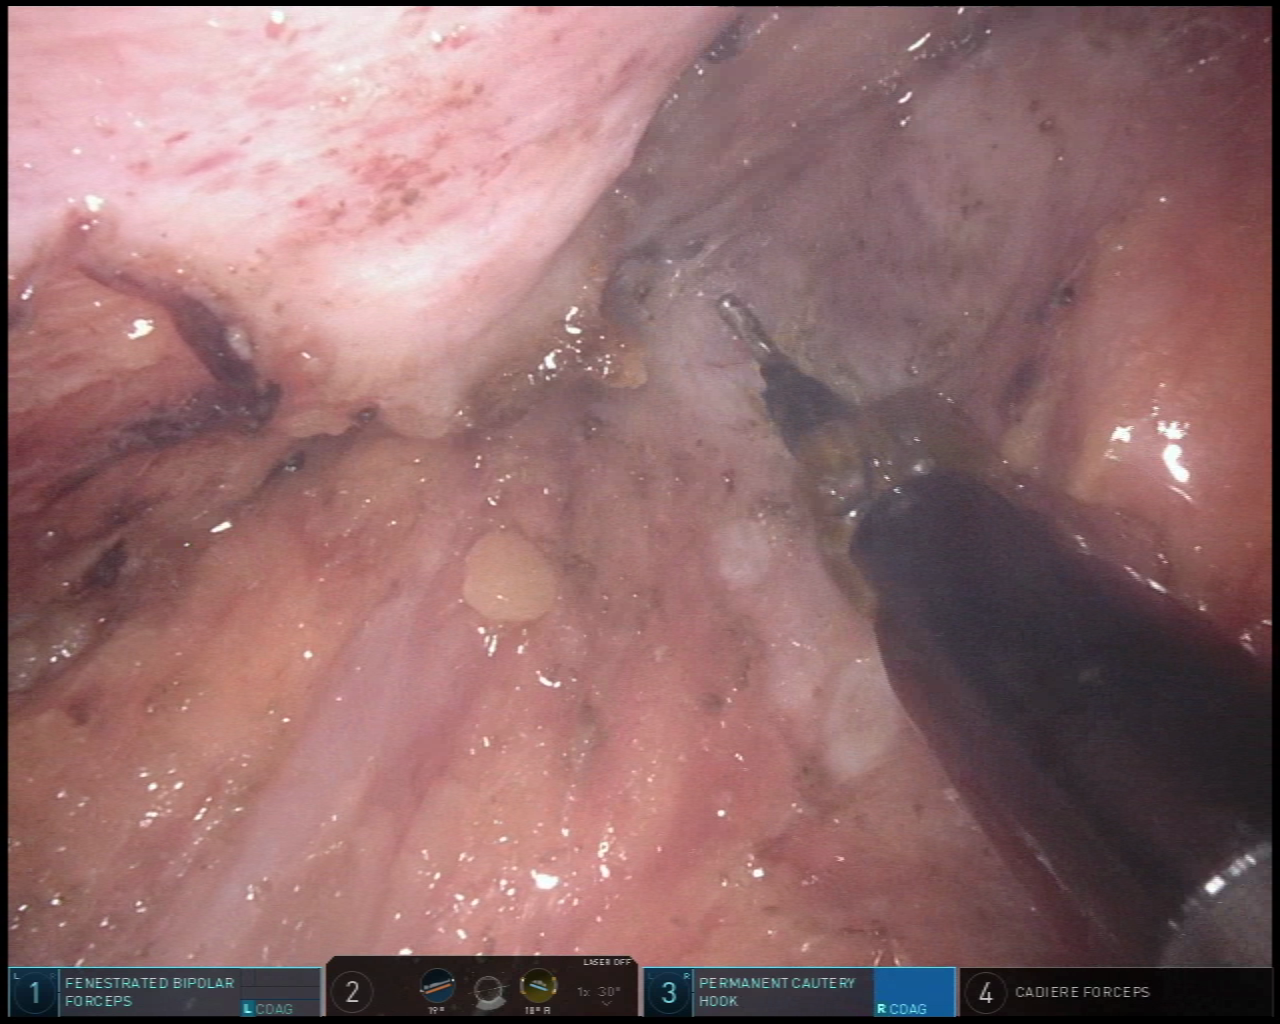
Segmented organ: vesicular_glands
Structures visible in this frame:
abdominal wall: no
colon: no
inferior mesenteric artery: no
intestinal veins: no
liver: no
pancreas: no
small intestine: no
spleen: no
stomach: no
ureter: no
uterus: no
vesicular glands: yes